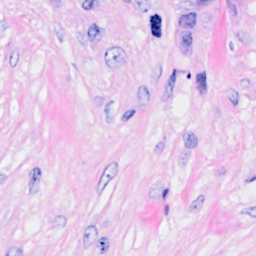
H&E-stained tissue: Breast